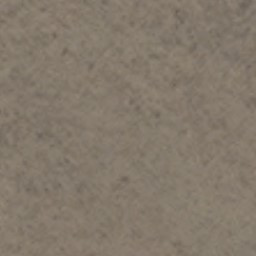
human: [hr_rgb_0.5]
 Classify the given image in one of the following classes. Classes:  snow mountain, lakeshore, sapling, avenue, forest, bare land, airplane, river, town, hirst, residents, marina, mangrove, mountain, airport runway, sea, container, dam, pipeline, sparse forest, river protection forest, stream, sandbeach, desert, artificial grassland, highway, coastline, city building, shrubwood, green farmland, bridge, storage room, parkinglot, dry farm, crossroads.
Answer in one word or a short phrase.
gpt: bare land